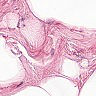
Metastatic tissue present: no